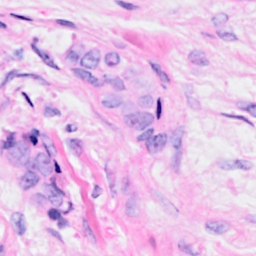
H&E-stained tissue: Breast